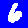
Digit: 6